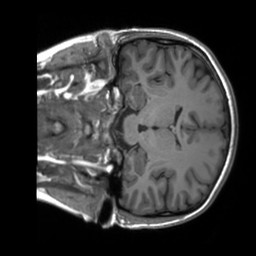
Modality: T1w
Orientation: coronal
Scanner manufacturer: siemens
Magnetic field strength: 3 T
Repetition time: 2.3 s
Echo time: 0.00207 s